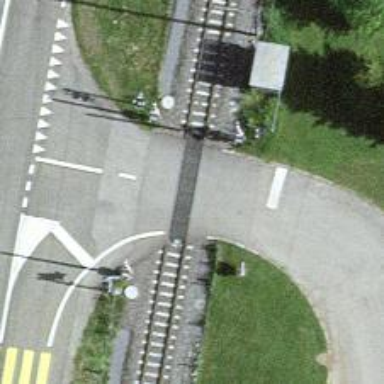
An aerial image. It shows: Level crossing along the railway.